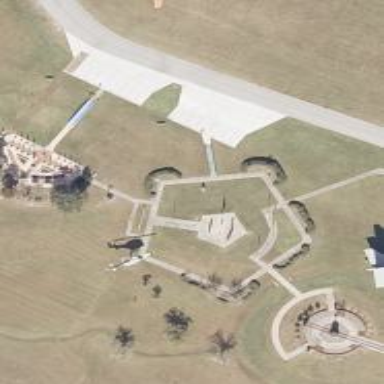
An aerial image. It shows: Historic memorial.